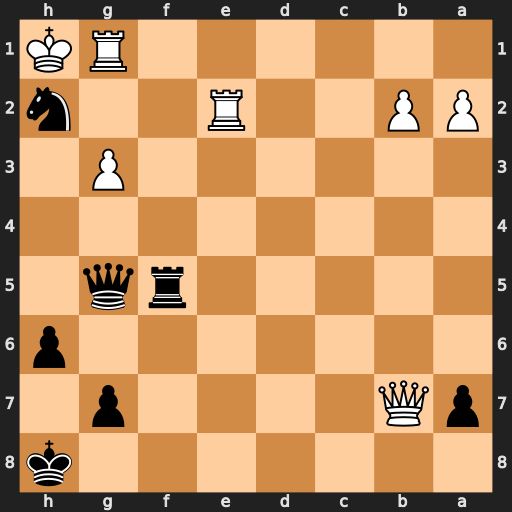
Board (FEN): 7k/pQ4p1/7p/5rq1/8/6P1/PP2R2n/6RK
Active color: b
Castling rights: -
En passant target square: -
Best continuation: Nf3 Qb8+ Kh7